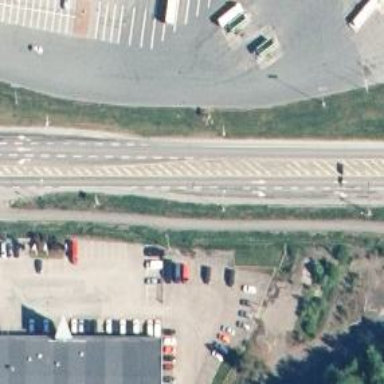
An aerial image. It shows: Asphalt road classified as trunk highway.